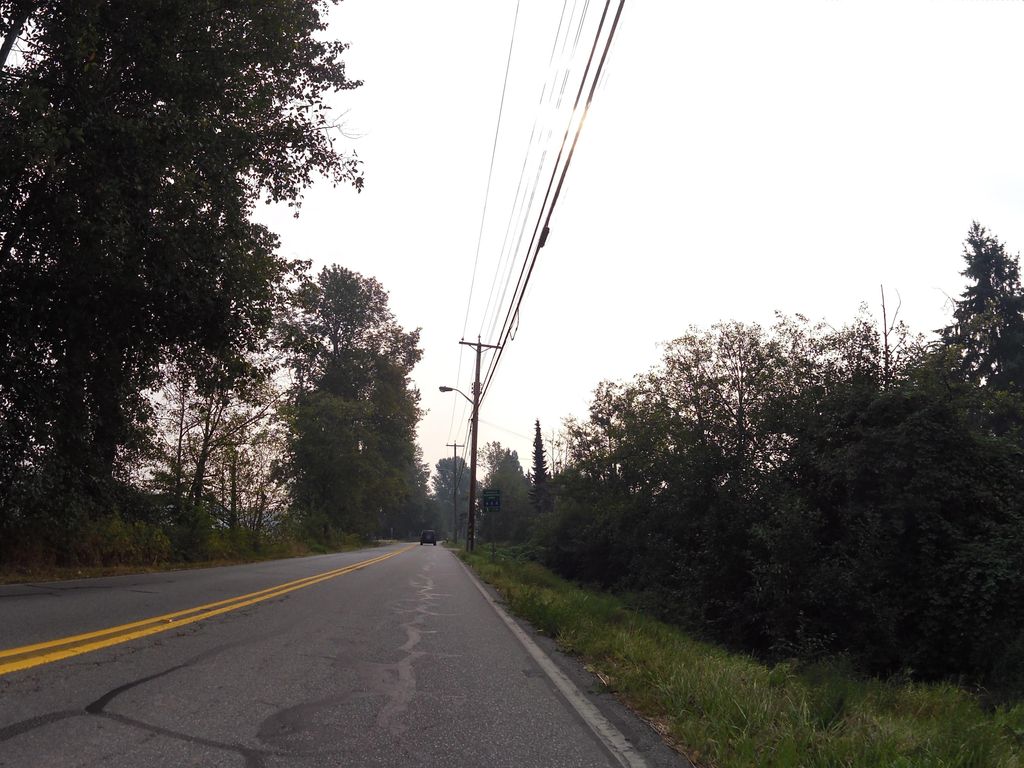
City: vancouver